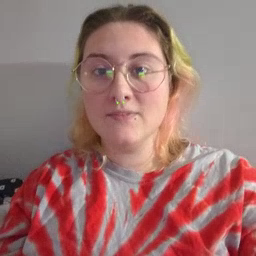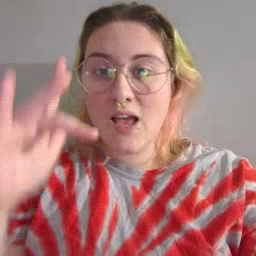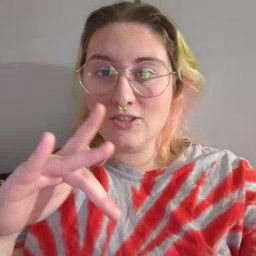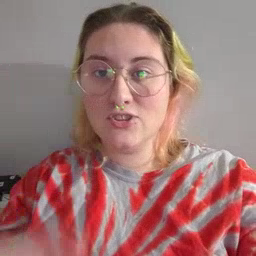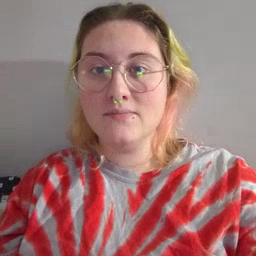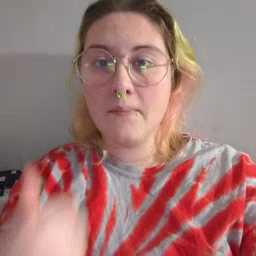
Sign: touch